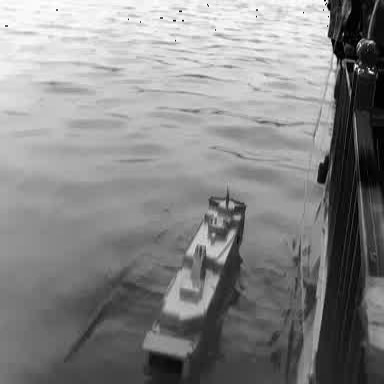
There is a container_ship in the infrared image.